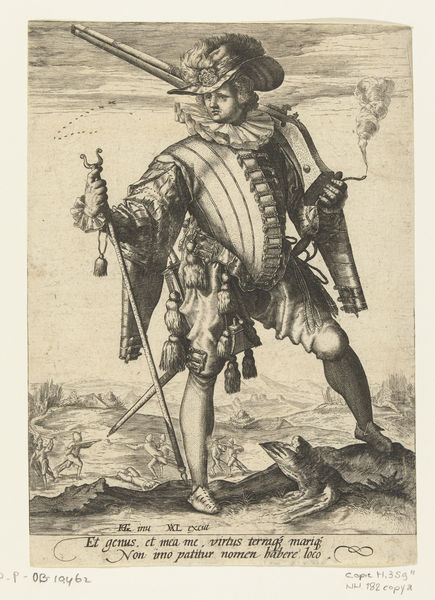
Titel: Musketier
Standort: Amsterdam
Institution: Rijksmuseum
Schlagwörter: mann, wolken, landschaft, menschen, hut, hände, beine, pfeife, knie, klingel, stich, schwert, uniform, glöckchen, gewehr, wams, garde, flinte, wamps